Question: In my activity theme in the 'themes.xml' I have set a background color in order to move away from the default (transparent/white?) background color to my own.
'''
<item name="android:background">@color/red</item>
'''
Unfortunately, when the I am showing my loading dialog the color shines halfway through that dialog now. Was this to be expected?

I have tried to use different themes, also defined by own dialog theme subclassing from Holo Light setting the background color explicitly to white, but the problem persists, only the currently still white areas are changed in this case.
What can I do? The only alternative is currently to use the Tradiotional Dialog Theme.
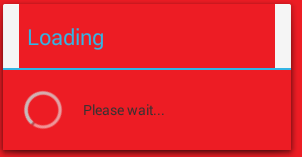
Answer: Try to set 'android:windowBackground' instead. 'android:background' attribute is applied to all nested views. Here is the discussion: <URL>